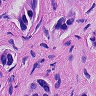
Metastatic tissue present: yes